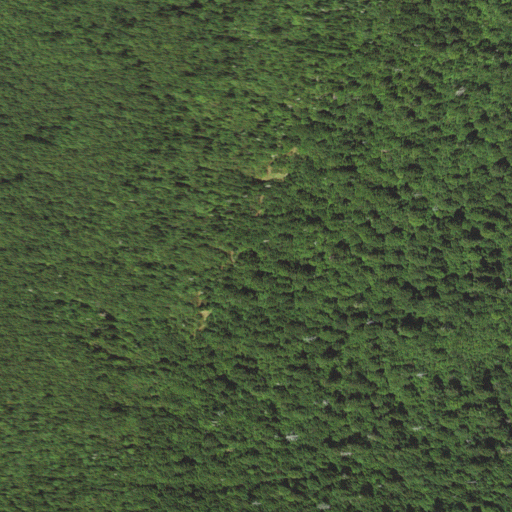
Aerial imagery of gap in North Carolina named Deep Gap containing mixed forest, evergreen forest, and deciduous forest